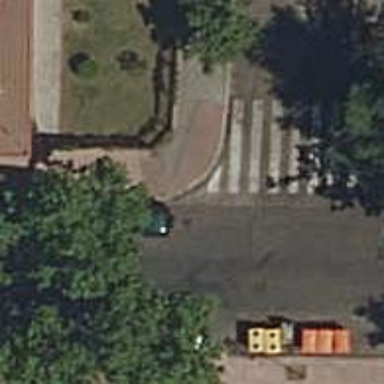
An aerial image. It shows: Kerb barrier.